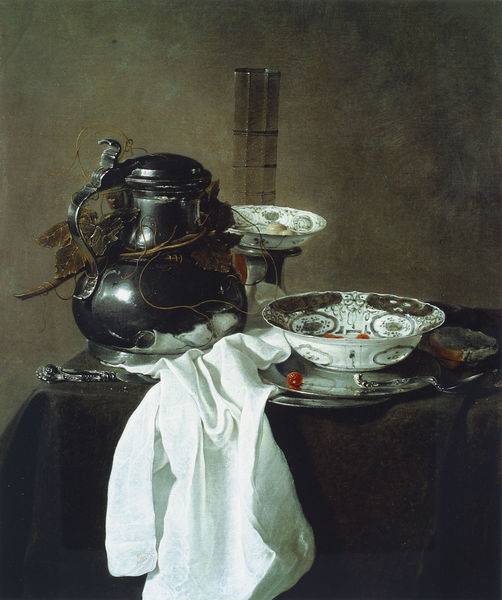
Titel: Stilleben mit Zinnkanne und zwei Ming-Schalen
Künstler: Jan Jansz. Treck
Institution: London, National Gallery
Schlagwörter: blätter, weiß, glas, grau, schwarz, tisch, obst, rot, tuch, messer, schüssel, silber, tablett, teller, spiegelung, frucht, kanne, krug, stillleben, ecke, essen, brot, glänzen, metall, reflexion, kante, vanitas, reste, porzellan, besteck, teekanne, beere, ??, tellern